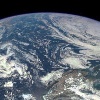
Label: cloud